Chest X-ray:
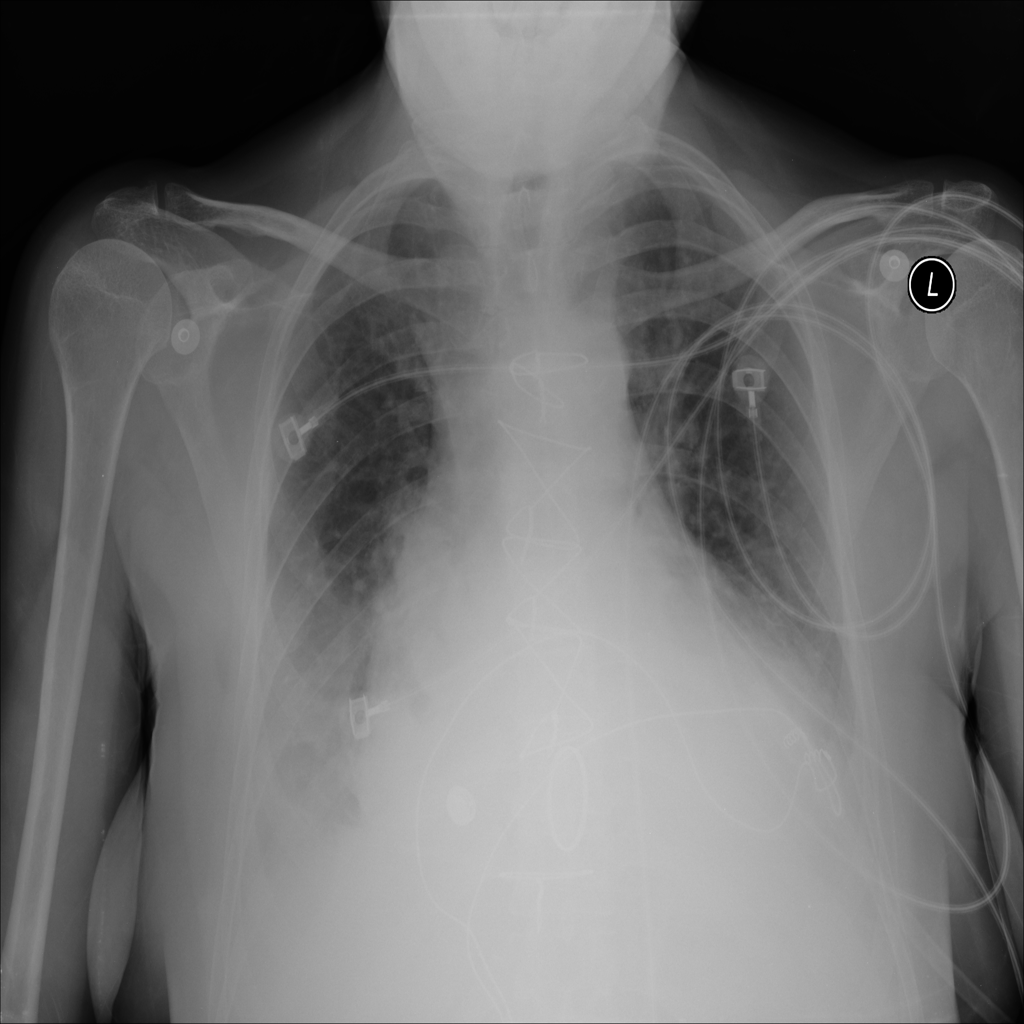
Findings: Effusion, Cardiomegaly
No abnormal finding: no